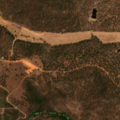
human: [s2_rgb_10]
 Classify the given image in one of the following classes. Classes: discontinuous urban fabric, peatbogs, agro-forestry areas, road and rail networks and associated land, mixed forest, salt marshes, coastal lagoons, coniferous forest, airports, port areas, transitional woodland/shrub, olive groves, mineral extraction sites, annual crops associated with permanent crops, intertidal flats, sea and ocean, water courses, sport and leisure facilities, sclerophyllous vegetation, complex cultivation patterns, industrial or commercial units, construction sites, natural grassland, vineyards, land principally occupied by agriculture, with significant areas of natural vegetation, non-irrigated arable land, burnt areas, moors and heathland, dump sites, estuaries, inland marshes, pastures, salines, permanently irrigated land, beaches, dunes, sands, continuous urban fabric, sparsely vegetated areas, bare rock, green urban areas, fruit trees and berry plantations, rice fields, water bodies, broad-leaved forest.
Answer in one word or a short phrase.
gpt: non-irrigated arable land, olive groves, agro-forestry areas, broad-leaved forest